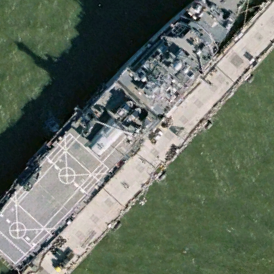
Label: combat